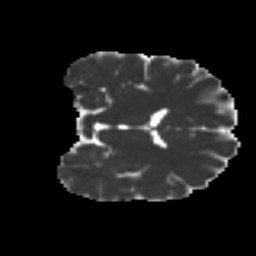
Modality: MD
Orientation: coronal
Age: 39
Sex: male
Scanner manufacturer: ge
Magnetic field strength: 3 T
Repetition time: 7.8 s
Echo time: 0.0608 s